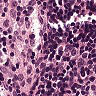
Metastatic tissue present: no